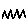
Label: zigzag